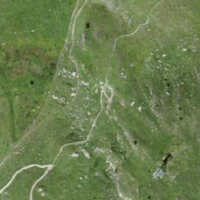
EUNIS habitat code: 31
Species observed at this site:
Parnassia palustris
Saxifraga aizoides